Field crop: maize
Growth stage: 2
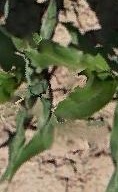
Species: maize